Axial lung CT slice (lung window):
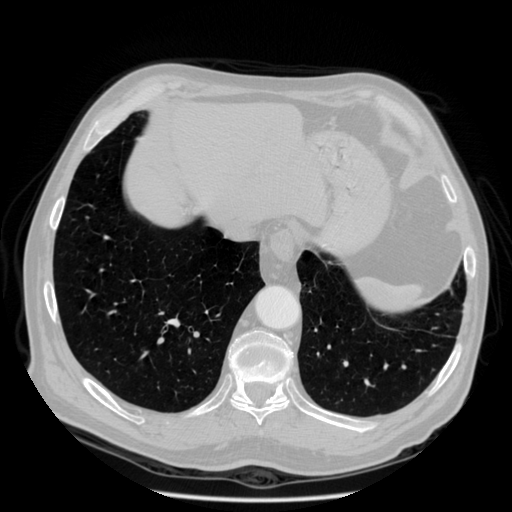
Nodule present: no